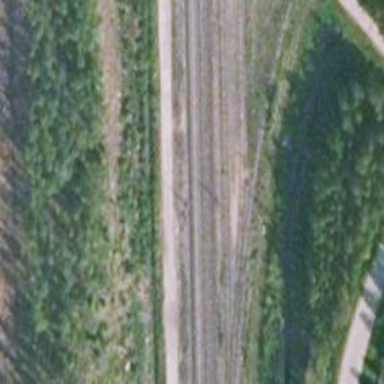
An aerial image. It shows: Wedge is used for the railway derail.